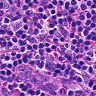
Metastatic tissue present: no